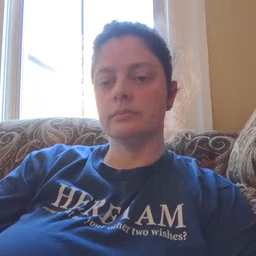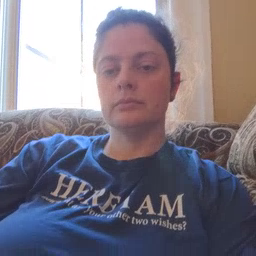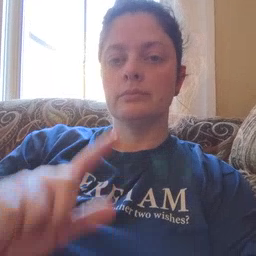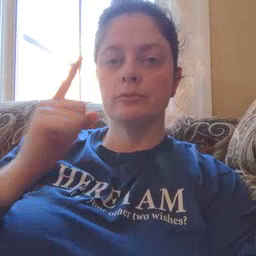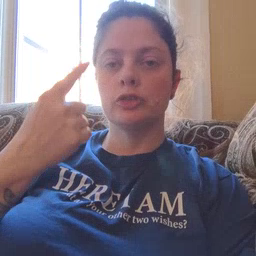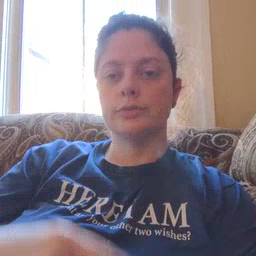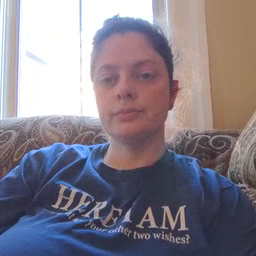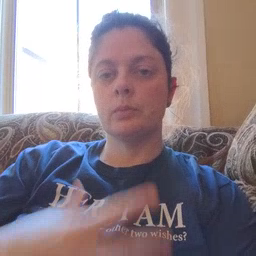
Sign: first